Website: home-depot
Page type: payment
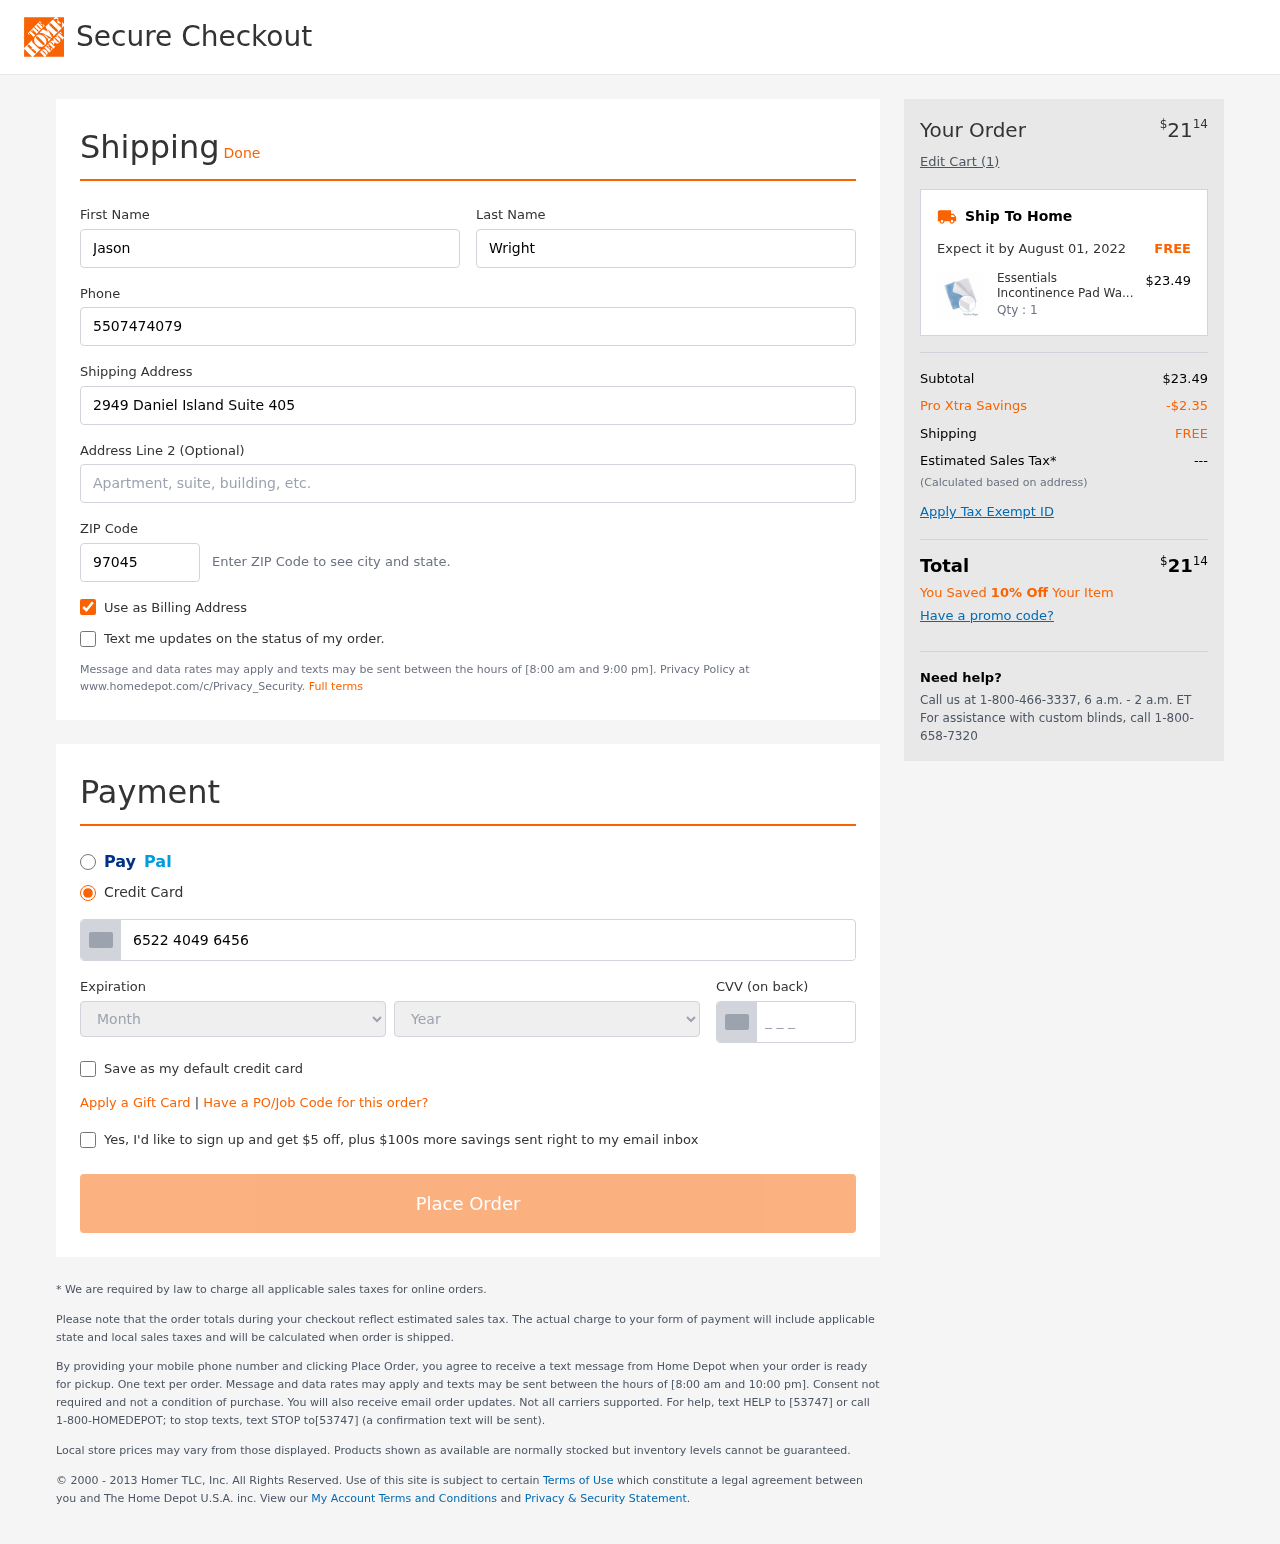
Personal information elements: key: PII_CARD_CVV
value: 013
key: PII_CARD_EXPIRY_MONTH
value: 04
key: PII_CARD_EXPIRY_YEAR
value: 30
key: PII_CARD_NUMBER
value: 6522 4049 6456 3126
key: PII_FIRSTNAME
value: Jason
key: PII_LASTNAME
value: Wright
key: PII_PHONE
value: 5507474079
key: PII_POSTCODE
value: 97045
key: PII_STREET
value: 2949 Daniel Island Suite 405
Product elements: key: PRODUCT1_NAME
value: Essentials Incontinence Pad Washable Bed Protector Potty Training Sleep Mat Square Quilted Blue(70x9
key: PRODUCT1_PRICE
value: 23.49
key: PRODUCT1_QUANTITY
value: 1
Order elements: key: ORDER_TOTAL
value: $2114
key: ORDER_NUM_ITEMS
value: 1
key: ORDER_DELIVERY_DATE
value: August 01, 2022
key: ORDER_SUBTOTAL
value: $23.49
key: ORDER_DISCOUNT
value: -$2.35
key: ORDER_SHIPPING_COST
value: FREE